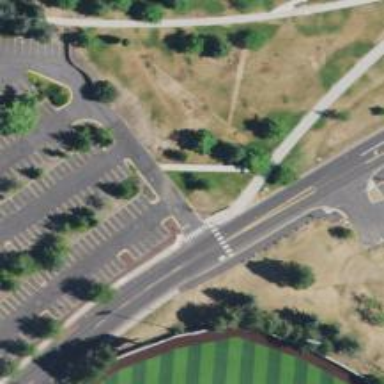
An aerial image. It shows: Marked road crossing.